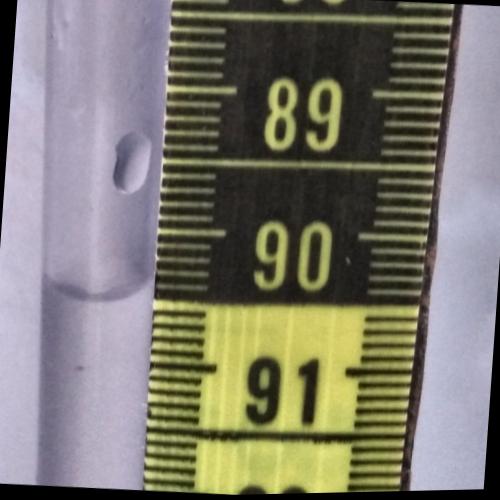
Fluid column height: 90.5 cm